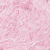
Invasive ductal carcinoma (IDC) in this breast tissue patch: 0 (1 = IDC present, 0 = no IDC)